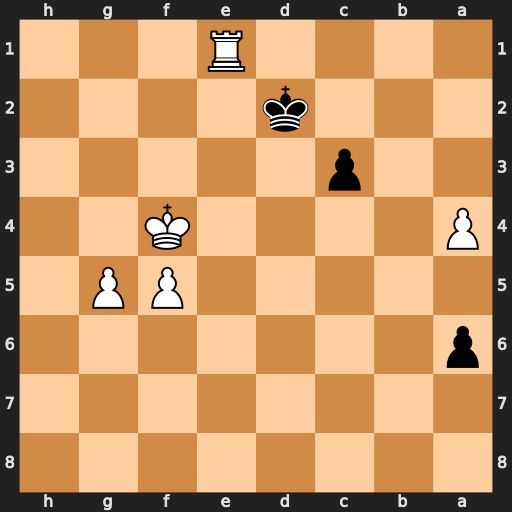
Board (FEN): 8/8/p7/5PP1/P4K2/2p5/3k4/4R3
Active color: b
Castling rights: -
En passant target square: -
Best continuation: Kxe1 f6 c2 f7 c1=Q+